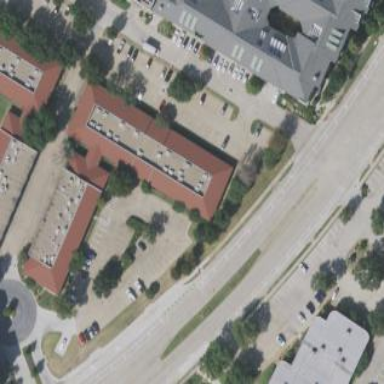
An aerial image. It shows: Commercial building.